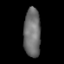
Tissue: lung
Cell type: Myeloid cells
Senescence score: 0.6414
Nuclear area (px): 805
Mean DAPI intensity: 111.441